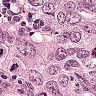
Metastatic tissue present: yes